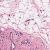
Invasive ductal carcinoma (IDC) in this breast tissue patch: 0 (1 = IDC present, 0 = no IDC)